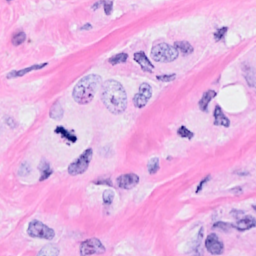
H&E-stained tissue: Breast